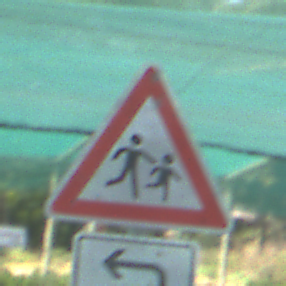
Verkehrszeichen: KinderLinks
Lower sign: RichtungsangabeDurchPfeile2
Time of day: MorningAfternoon
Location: Roofed (Special)
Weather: PartlyCloudy
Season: NotSpecified
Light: Natural